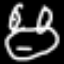
Label: frog